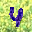
Label: 4